Aerial crown-view tile of a tropical tree (Barro Colorado Island, Panama), acquired 20250715:
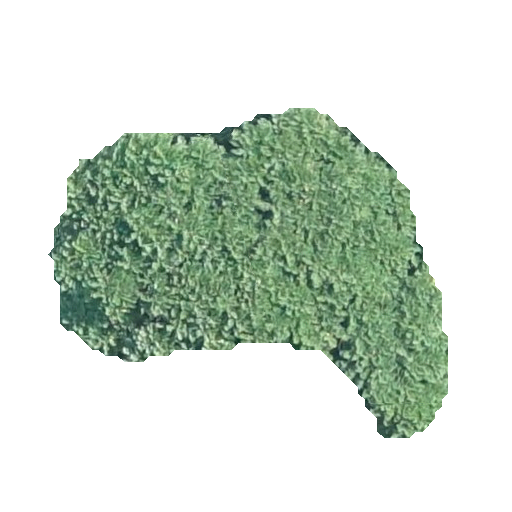
Species: Jacaranda copaia
GBIF accepted scientific name: Jacaranda copaia
Crown area: 124.246 m²